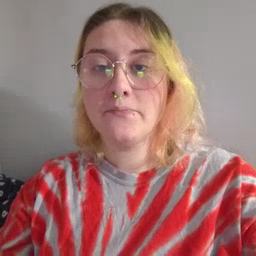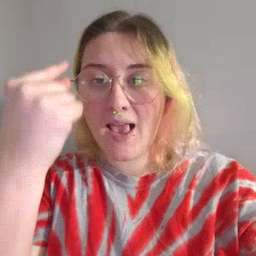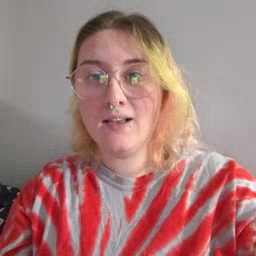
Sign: black